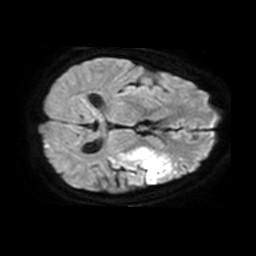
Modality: TRACE
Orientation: axial
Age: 51
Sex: male
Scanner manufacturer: philips
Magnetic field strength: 1.5 T
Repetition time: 4.808 s
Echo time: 0.07764 s